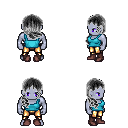
a pixel art fantasy rpg character, male body template, dark elf, purple skin, teal pirate shirt, gold greaves, gray right-swept hairstyle, maroon shoes, four views (front, back, left, right), 2x2 character sprite sheet, small pixel art, hard edges, no anti-aliasing